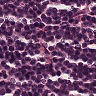
Metastatic tissue present: no